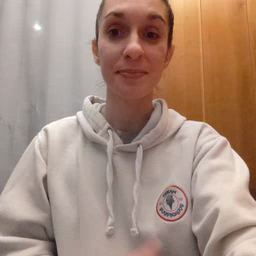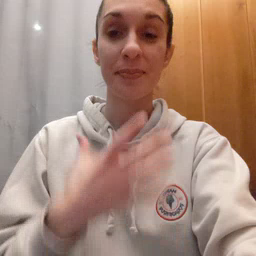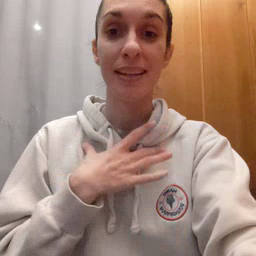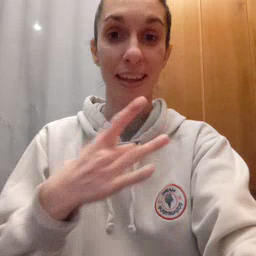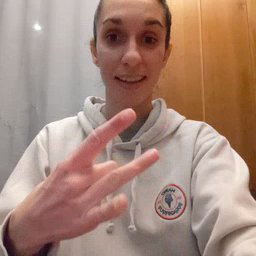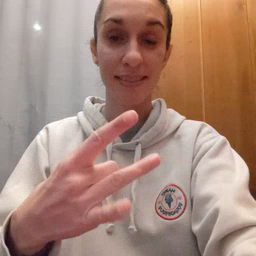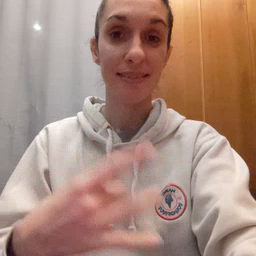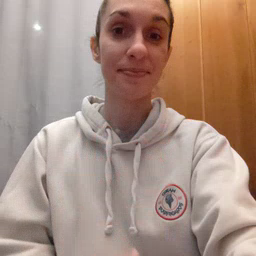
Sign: like